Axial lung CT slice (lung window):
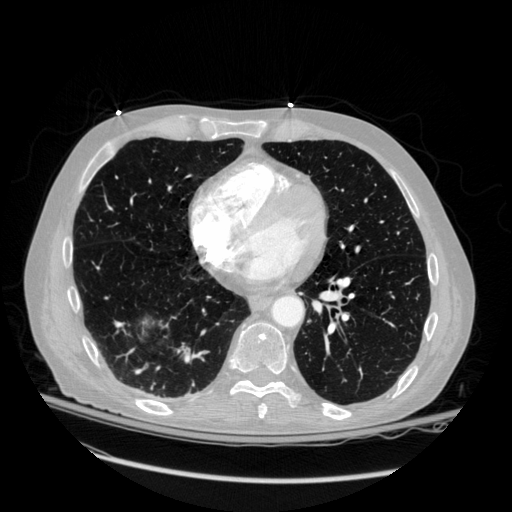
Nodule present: no